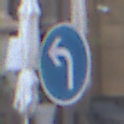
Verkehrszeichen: VorgeschriebeneFahrtrichtungLinks
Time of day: MorningAfternoon
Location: Outdoor (Urban)
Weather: PartlyCloudy
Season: NotSpecified
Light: Natural